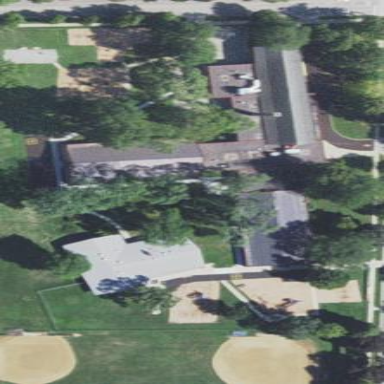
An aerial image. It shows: School building.